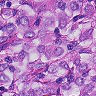
Metastatic tissue present: yes